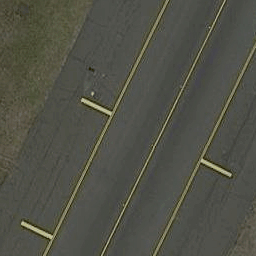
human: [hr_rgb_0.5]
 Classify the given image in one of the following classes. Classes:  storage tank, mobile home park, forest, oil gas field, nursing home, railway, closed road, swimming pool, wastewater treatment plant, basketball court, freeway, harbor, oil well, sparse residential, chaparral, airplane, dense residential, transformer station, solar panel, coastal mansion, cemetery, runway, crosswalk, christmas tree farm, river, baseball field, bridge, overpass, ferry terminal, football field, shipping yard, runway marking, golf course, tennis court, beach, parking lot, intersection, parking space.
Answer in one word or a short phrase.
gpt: runway marking